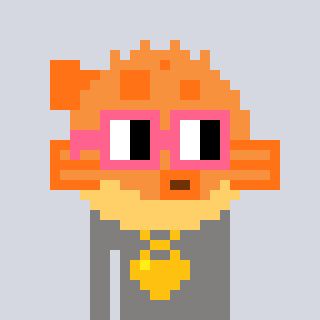
a pixel art character with square pink glasses, a pufferfish-shaped head and a bluegrey-colored body on a cool background